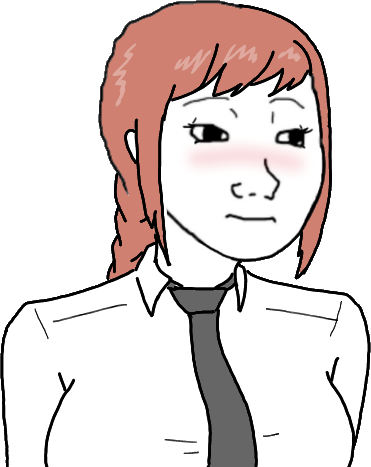
Label: 5_Doomer_Girl